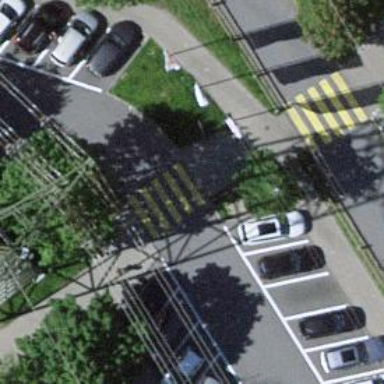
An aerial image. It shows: Uncontrolled zebra crossing on the road.